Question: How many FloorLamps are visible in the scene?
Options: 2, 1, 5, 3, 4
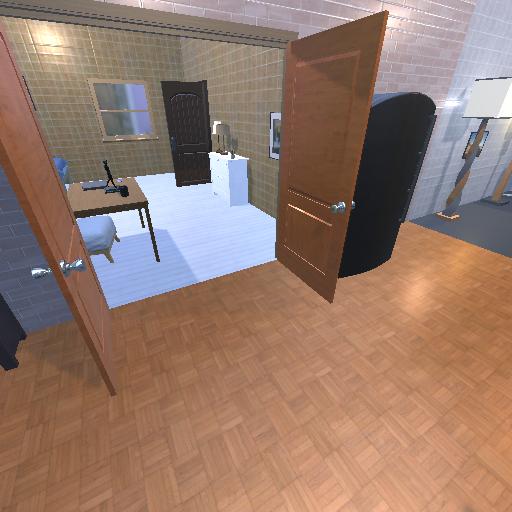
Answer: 2